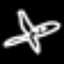
Label: airplane